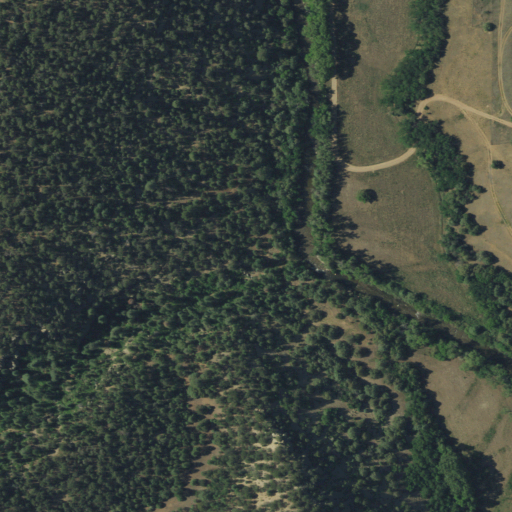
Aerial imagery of valley in New Mexico named Dry Gulch containing evergreen forest, shrub, open development, woody wetlands, pasture, and herbaceous wetlands